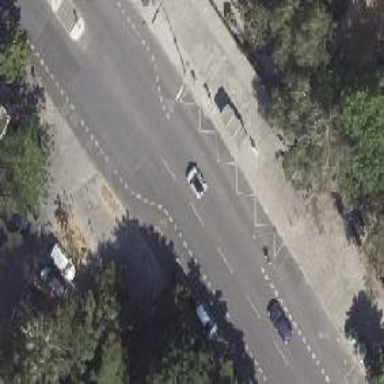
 it is designed to accommodate bus stops."